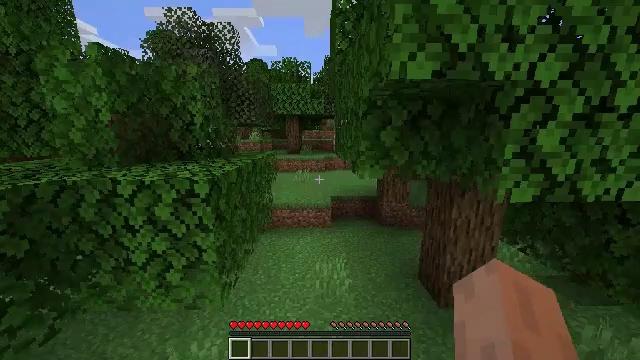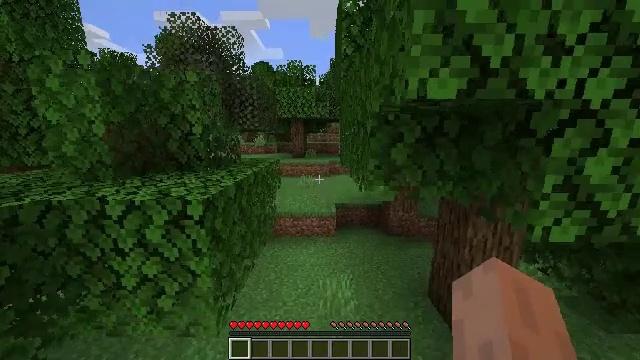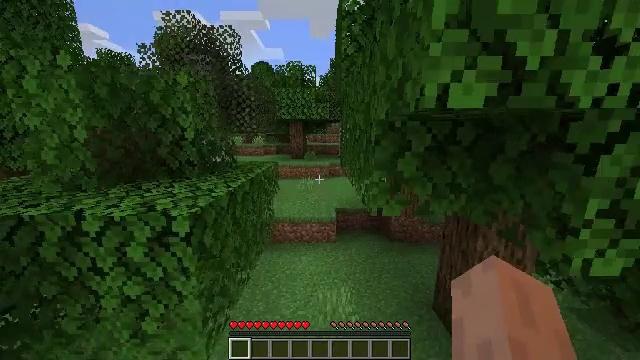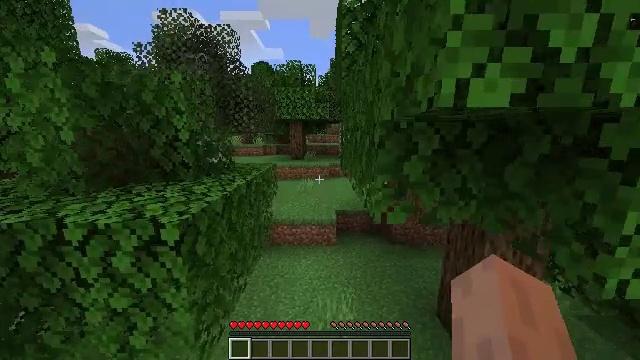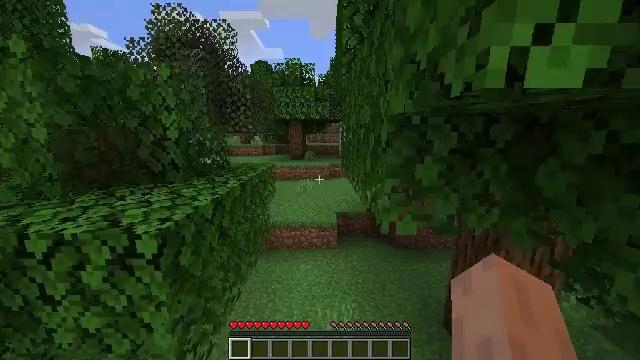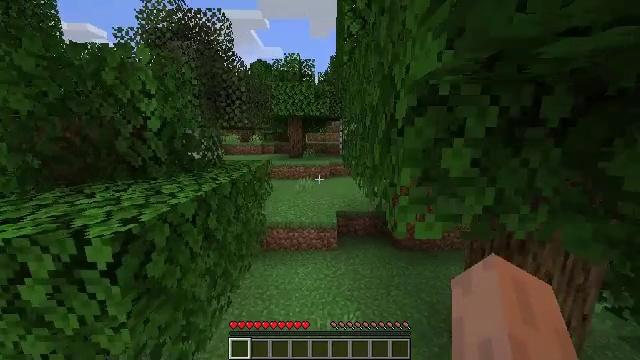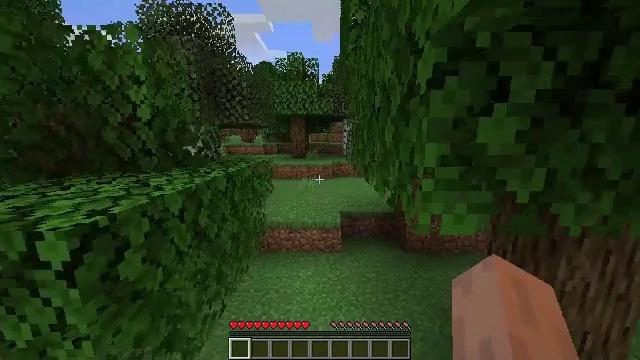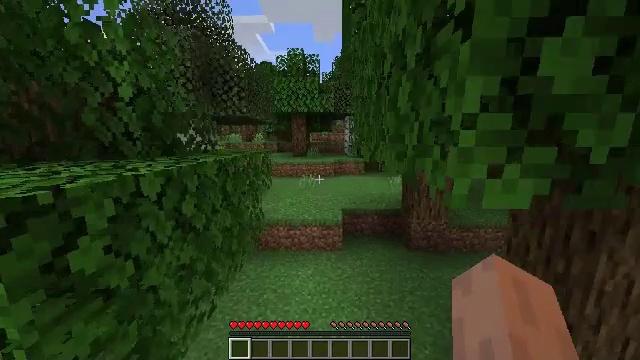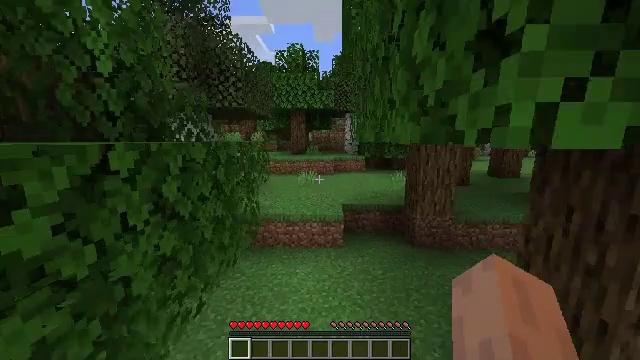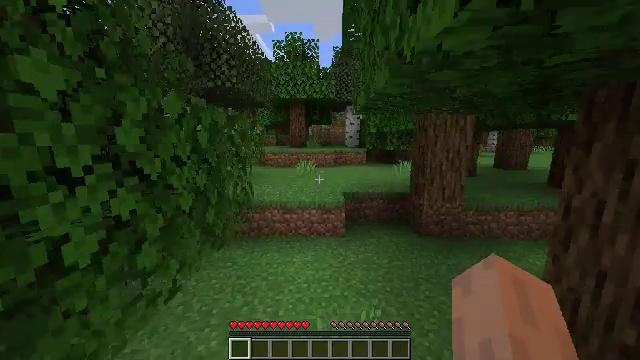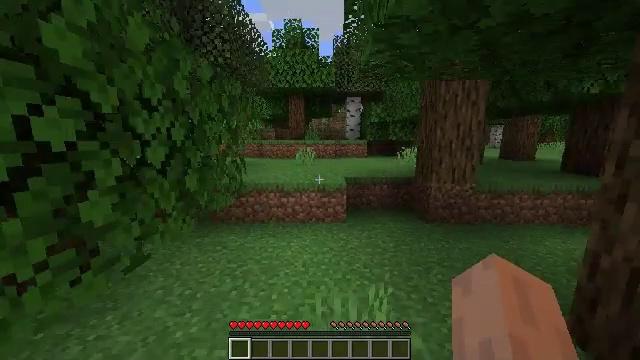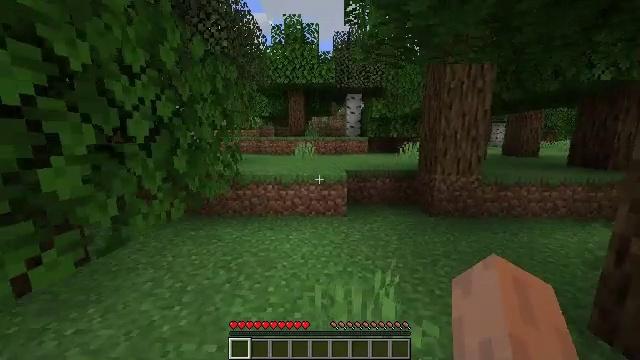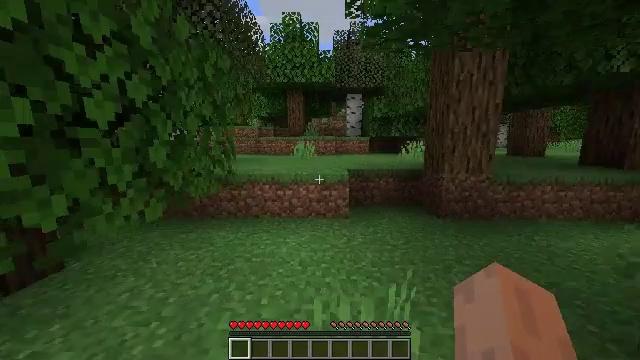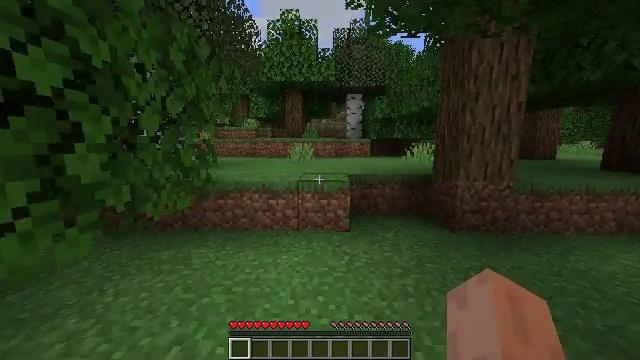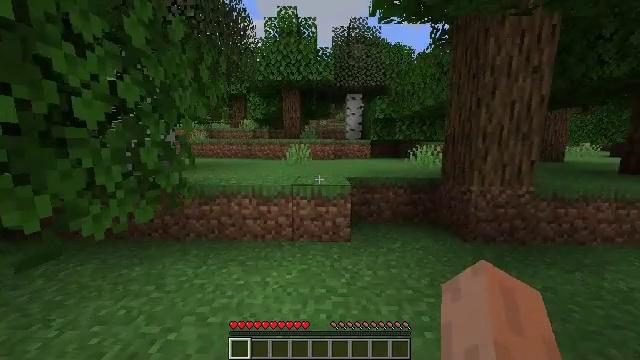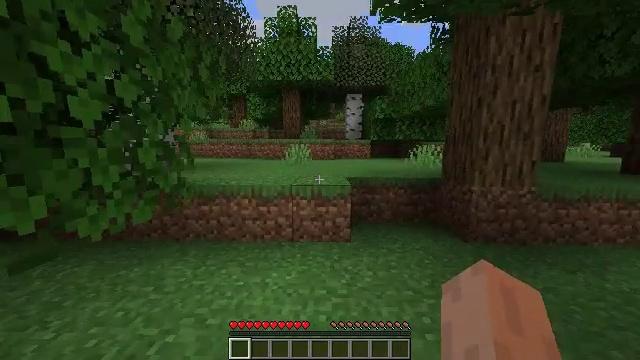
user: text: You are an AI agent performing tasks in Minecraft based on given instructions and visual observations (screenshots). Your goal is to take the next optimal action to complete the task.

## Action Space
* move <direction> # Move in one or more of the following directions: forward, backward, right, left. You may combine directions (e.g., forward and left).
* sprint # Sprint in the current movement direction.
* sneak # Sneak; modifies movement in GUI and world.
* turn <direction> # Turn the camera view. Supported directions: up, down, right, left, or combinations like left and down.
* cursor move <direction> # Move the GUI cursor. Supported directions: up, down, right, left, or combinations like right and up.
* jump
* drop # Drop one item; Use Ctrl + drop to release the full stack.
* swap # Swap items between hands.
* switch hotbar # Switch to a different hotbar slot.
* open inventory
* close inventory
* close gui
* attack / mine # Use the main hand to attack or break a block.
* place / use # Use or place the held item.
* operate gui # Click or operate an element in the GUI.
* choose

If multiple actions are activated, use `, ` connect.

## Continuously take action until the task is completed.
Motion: motion action
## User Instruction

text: Gather some oak planks.
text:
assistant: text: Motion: move forward, turn left, attack / mine, jump
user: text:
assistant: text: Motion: move forward, attack / mine, jump
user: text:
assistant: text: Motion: move forward, attack / mine
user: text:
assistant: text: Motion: move forward, attack / mine
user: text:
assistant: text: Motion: move forward, attack / mine
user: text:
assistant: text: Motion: move forward, attack / mine
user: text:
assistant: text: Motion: move forward, attack / mine
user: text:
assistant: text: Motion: move forward, attack / mine
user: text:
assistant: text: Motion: move forward, attack / mine
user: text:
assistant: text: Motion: move forward, attack / mine
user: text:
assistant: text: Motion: move forward, attack / mine
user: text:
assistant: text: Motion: move forward, attack / mine
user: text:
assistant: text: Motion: move forward, attack / mine
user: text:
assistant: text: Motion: move forward, attack / mine
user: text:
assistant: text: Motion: move forward, attack / mine
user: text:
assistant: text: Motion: move forward, attack / mine
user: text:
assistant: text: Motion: move forward, attack / mine
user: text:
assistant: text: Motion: move forward, attack / mine
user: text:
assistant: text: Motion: move forward, attack / mine
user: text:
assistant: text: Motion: move forward, attack / mine
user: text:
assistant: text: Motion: move forward, attack / mine
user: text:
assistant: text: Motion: move forward, attack / mine, jump
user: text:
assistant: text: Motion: move forward, attack / mine, jump
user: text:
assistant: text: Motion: move forward, attack / mine, jump
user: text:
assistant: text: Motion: move forward, attack / mine, jump
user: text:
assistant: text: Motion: move forward, attack / mine, jump
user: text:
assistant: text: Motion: move forward, attack / mine
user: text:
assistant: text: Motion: move forward, attack / mine
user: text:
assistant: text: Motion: move forward, attack / mine
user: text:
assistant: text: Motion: move forward, attack / mine